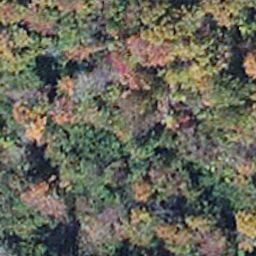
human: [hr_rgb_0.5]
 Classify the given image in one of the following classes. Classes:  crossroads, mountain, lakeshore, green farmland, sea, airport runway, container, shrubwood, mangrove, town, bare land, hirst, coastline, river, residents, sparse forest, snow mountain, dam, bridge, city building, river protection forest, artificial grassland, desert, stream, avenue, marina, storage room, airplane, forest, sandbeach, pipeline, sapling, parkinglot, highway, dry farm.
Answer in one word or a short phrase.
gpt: mangrove